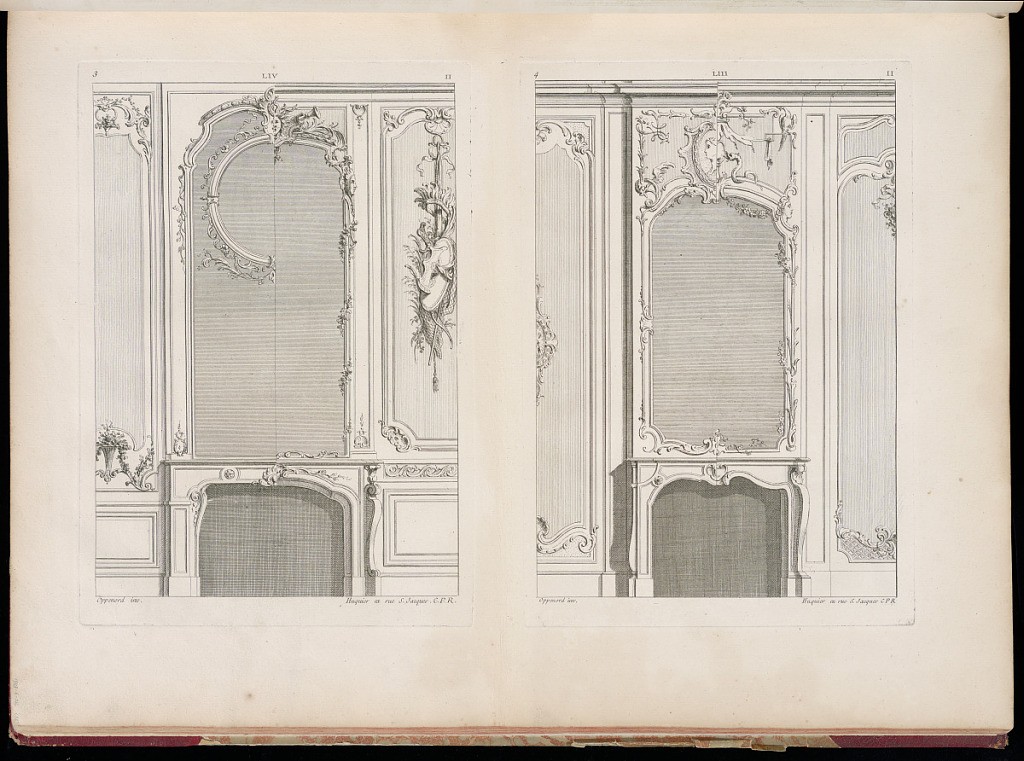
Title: Ornamented Chimneypiece Designs
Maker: Gilles-Marie Oppenord, French, 1672–1742
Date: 1749-1761
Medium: Etching and engraving on laid paper
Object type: Bound print
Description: Page with two plates printed next to one another. Each plate is divided down the center, with variations on the shape and motifs of the fireplaces, mirrors, and paneling. The chimneypieces and panels are decorated with carved baskets of flowers, garlands, acanthus leaves, trophies, mascarons, wave patterns, birds, snakes, and scrolls. Both plates are signed and numbered.